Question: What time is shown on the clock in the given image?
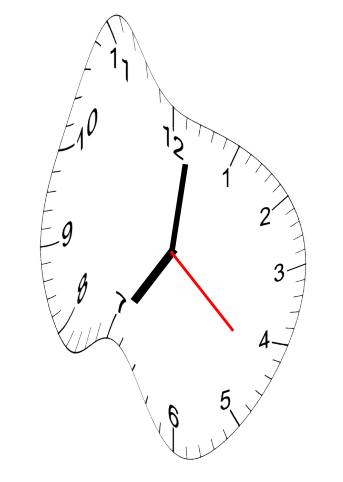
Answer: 07:01:22